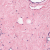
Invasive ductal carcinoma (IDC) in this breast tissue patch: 0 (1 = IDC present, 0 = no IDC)